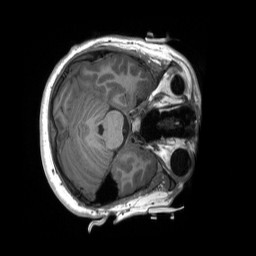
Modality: T1w
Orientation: axial
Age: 15
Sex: male
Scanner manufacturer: siemens
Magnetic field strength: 3 T
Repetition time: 2.3 s
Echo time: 0.00232 s